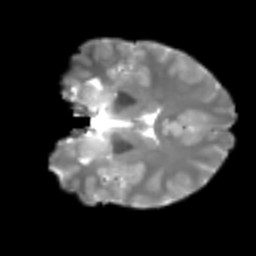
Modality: T2w
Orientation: coronal
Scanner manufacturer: siemens
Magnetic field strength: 3 T
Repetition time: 4 s
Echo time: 0.0594 s